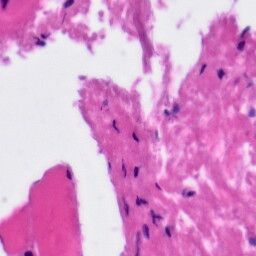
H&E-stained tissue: Tonsil